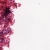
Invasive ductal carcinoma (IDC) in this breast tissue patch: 0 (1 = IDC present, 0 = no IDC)